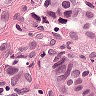
Metastatic tissue present: yes